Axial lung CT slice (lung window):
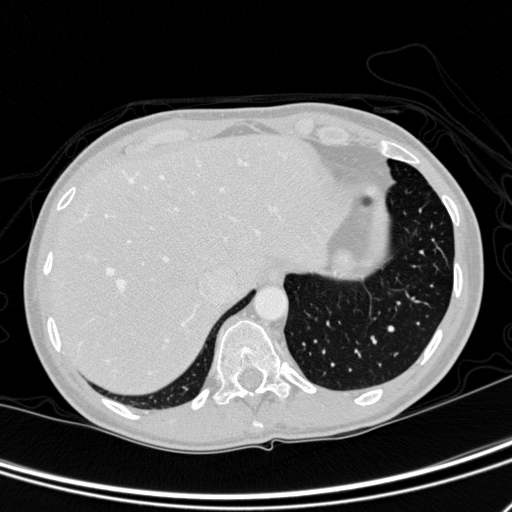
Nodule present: no